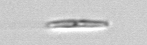
Label: pennate